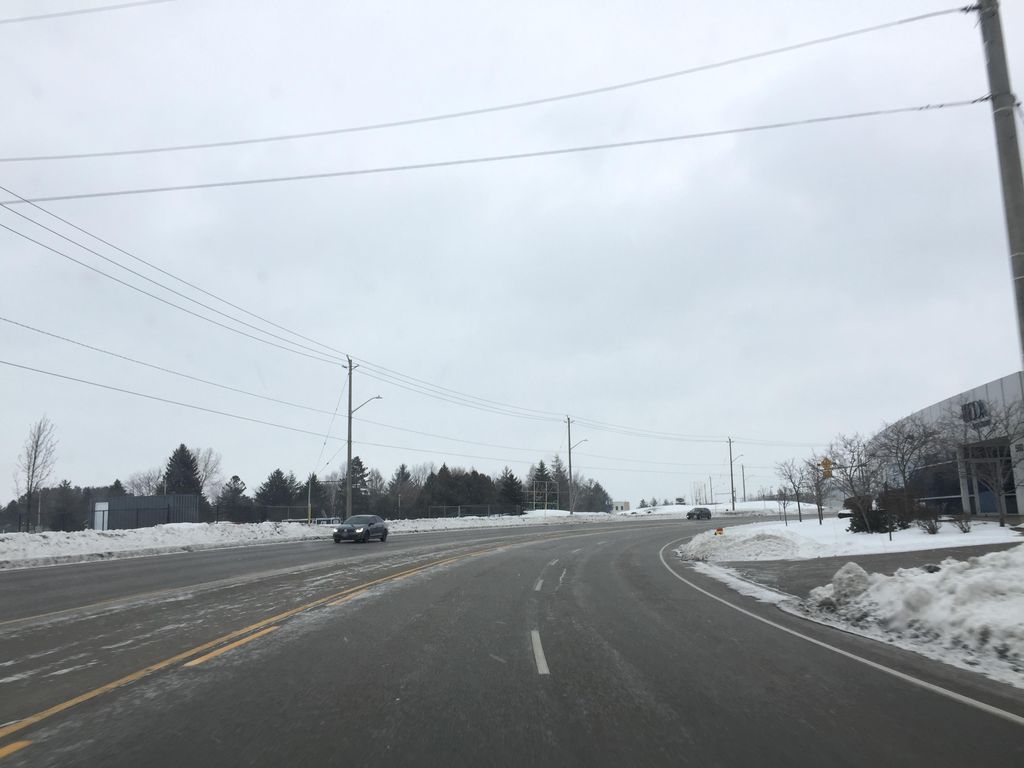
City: kitchener-waterloo